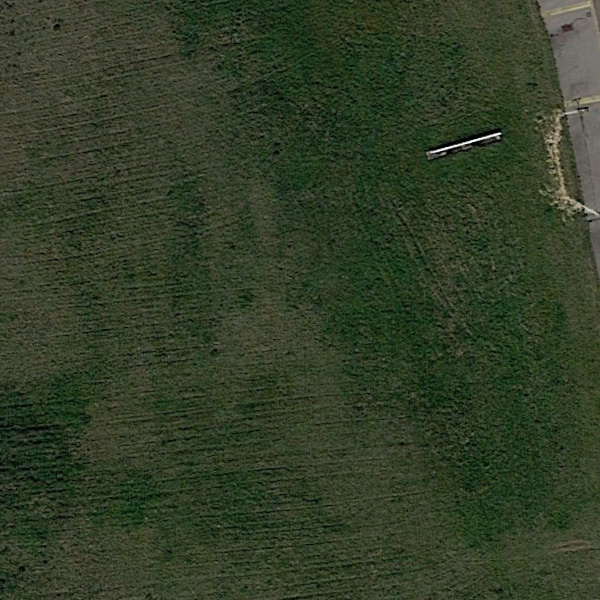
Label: Meadow